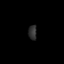
Tissue: lung
Cell type: Endothelial cells
Senescence score: 0.8074
Nuclear area (px): 121
Mean DAPI intensity: 46.868